Brain MRI, t2w sequence, axial 2D slice.
Patient: age 52, sex M, weight 78 kg, height 1.78 m
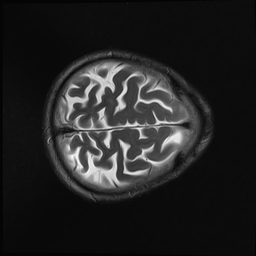